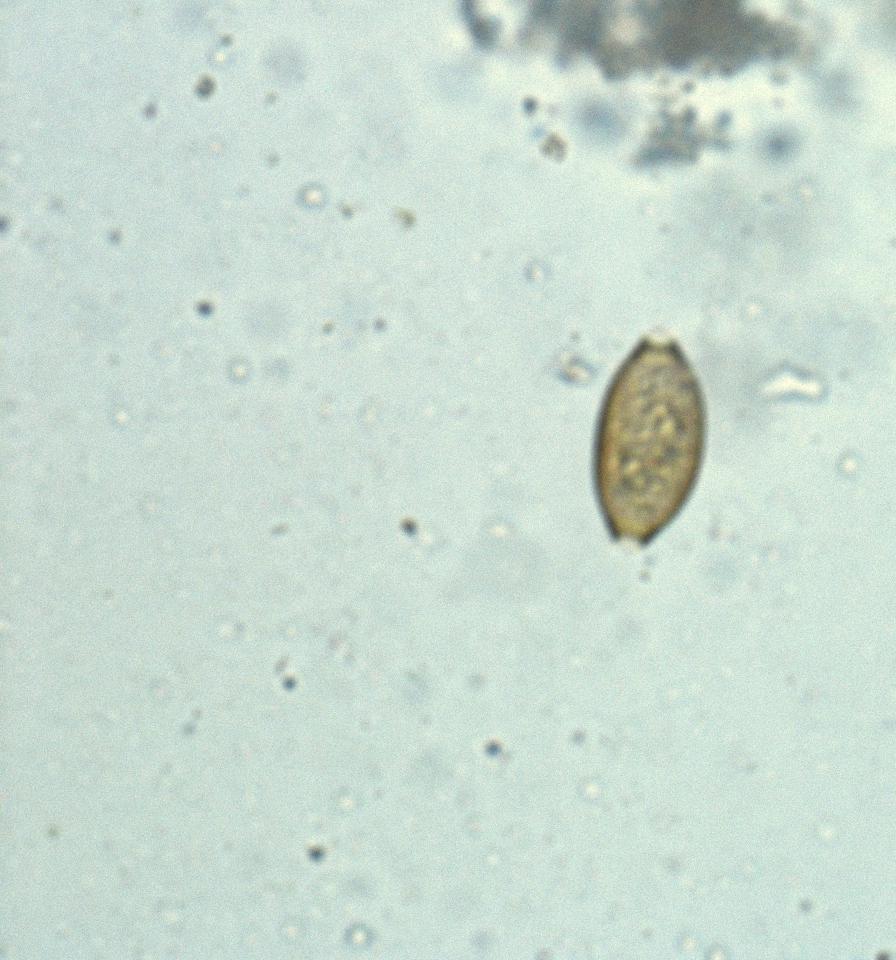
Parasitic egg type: Trichuris trichiura